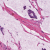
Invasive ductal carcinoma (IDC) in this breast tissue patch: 1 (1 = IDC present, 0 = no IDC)